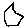
Label: hexagon